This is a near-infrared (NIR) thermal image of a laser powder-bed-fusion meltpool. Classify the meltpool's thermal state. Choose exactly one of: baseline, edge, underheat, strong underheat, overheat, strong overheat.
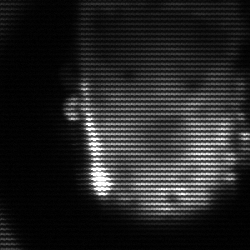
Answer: baseline